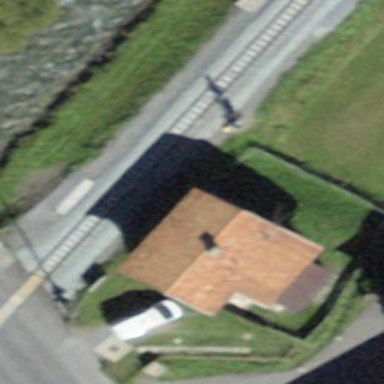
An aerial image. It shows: Building with tile roof.